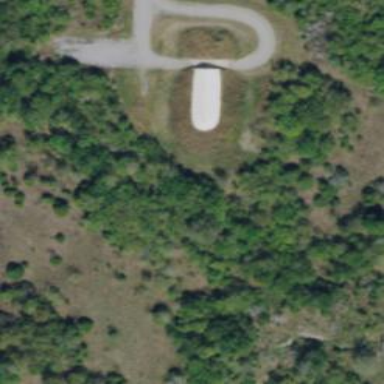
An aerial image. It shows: Military bunker.